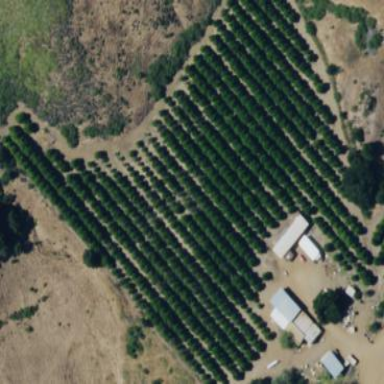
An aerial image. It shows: Orchard.